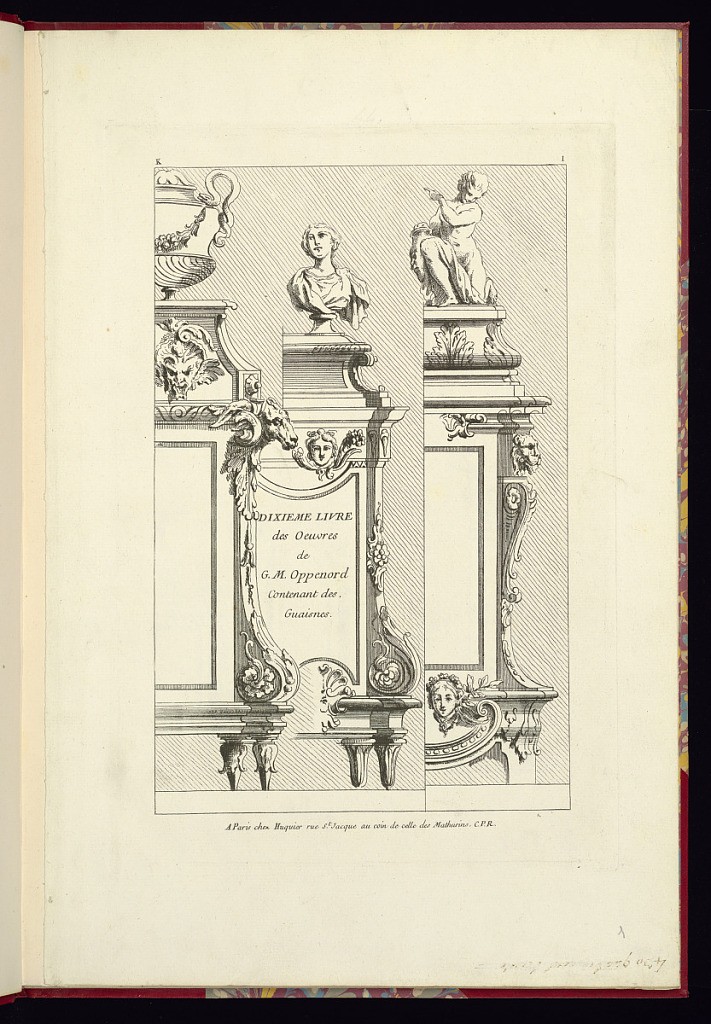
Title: Title Page
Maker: Gilles-Marie Oppenord, French, 1672–1742
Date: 1737–38
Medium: Etching and engraving on laid paper
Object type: Print
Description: Title page for a series of pedestal designs, with three designs. The pedestals feature rococo motifs - masks (mascarons), shells, scrolling leaves (rinceaux), fleurons, rosettes, carved moldings, running patterns, and cartouches. A lidded vase with snake handles and gadrooning on the left pedestal, a sculpted bust of a woman on the center pedestal and a kneeling nude figure of a man on the right pedestal. The title is lettered on the body of the central pedestal. The plate is numbered and signed.